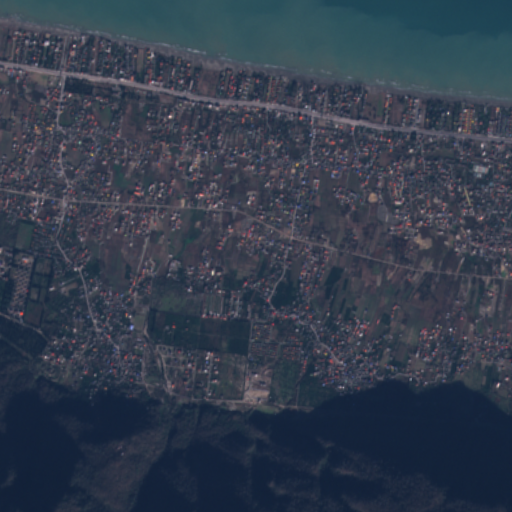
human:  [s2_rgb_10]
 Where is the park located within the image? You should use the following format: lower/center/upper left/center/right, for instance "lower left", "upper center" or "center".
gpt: The park is located in the lower left of the image.
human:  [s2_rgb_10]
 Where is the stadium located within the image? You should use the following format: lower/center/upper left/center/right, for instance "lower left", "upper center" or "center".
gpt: The stadium is located in the center left of the image.
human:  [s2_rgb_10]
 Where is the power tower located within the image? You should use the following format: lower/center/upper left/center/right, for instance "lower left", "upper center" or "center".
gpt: There is no power tower in the image.